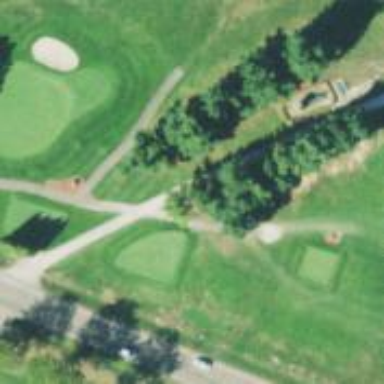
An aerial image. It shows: Pathway for golfing.